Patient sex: F
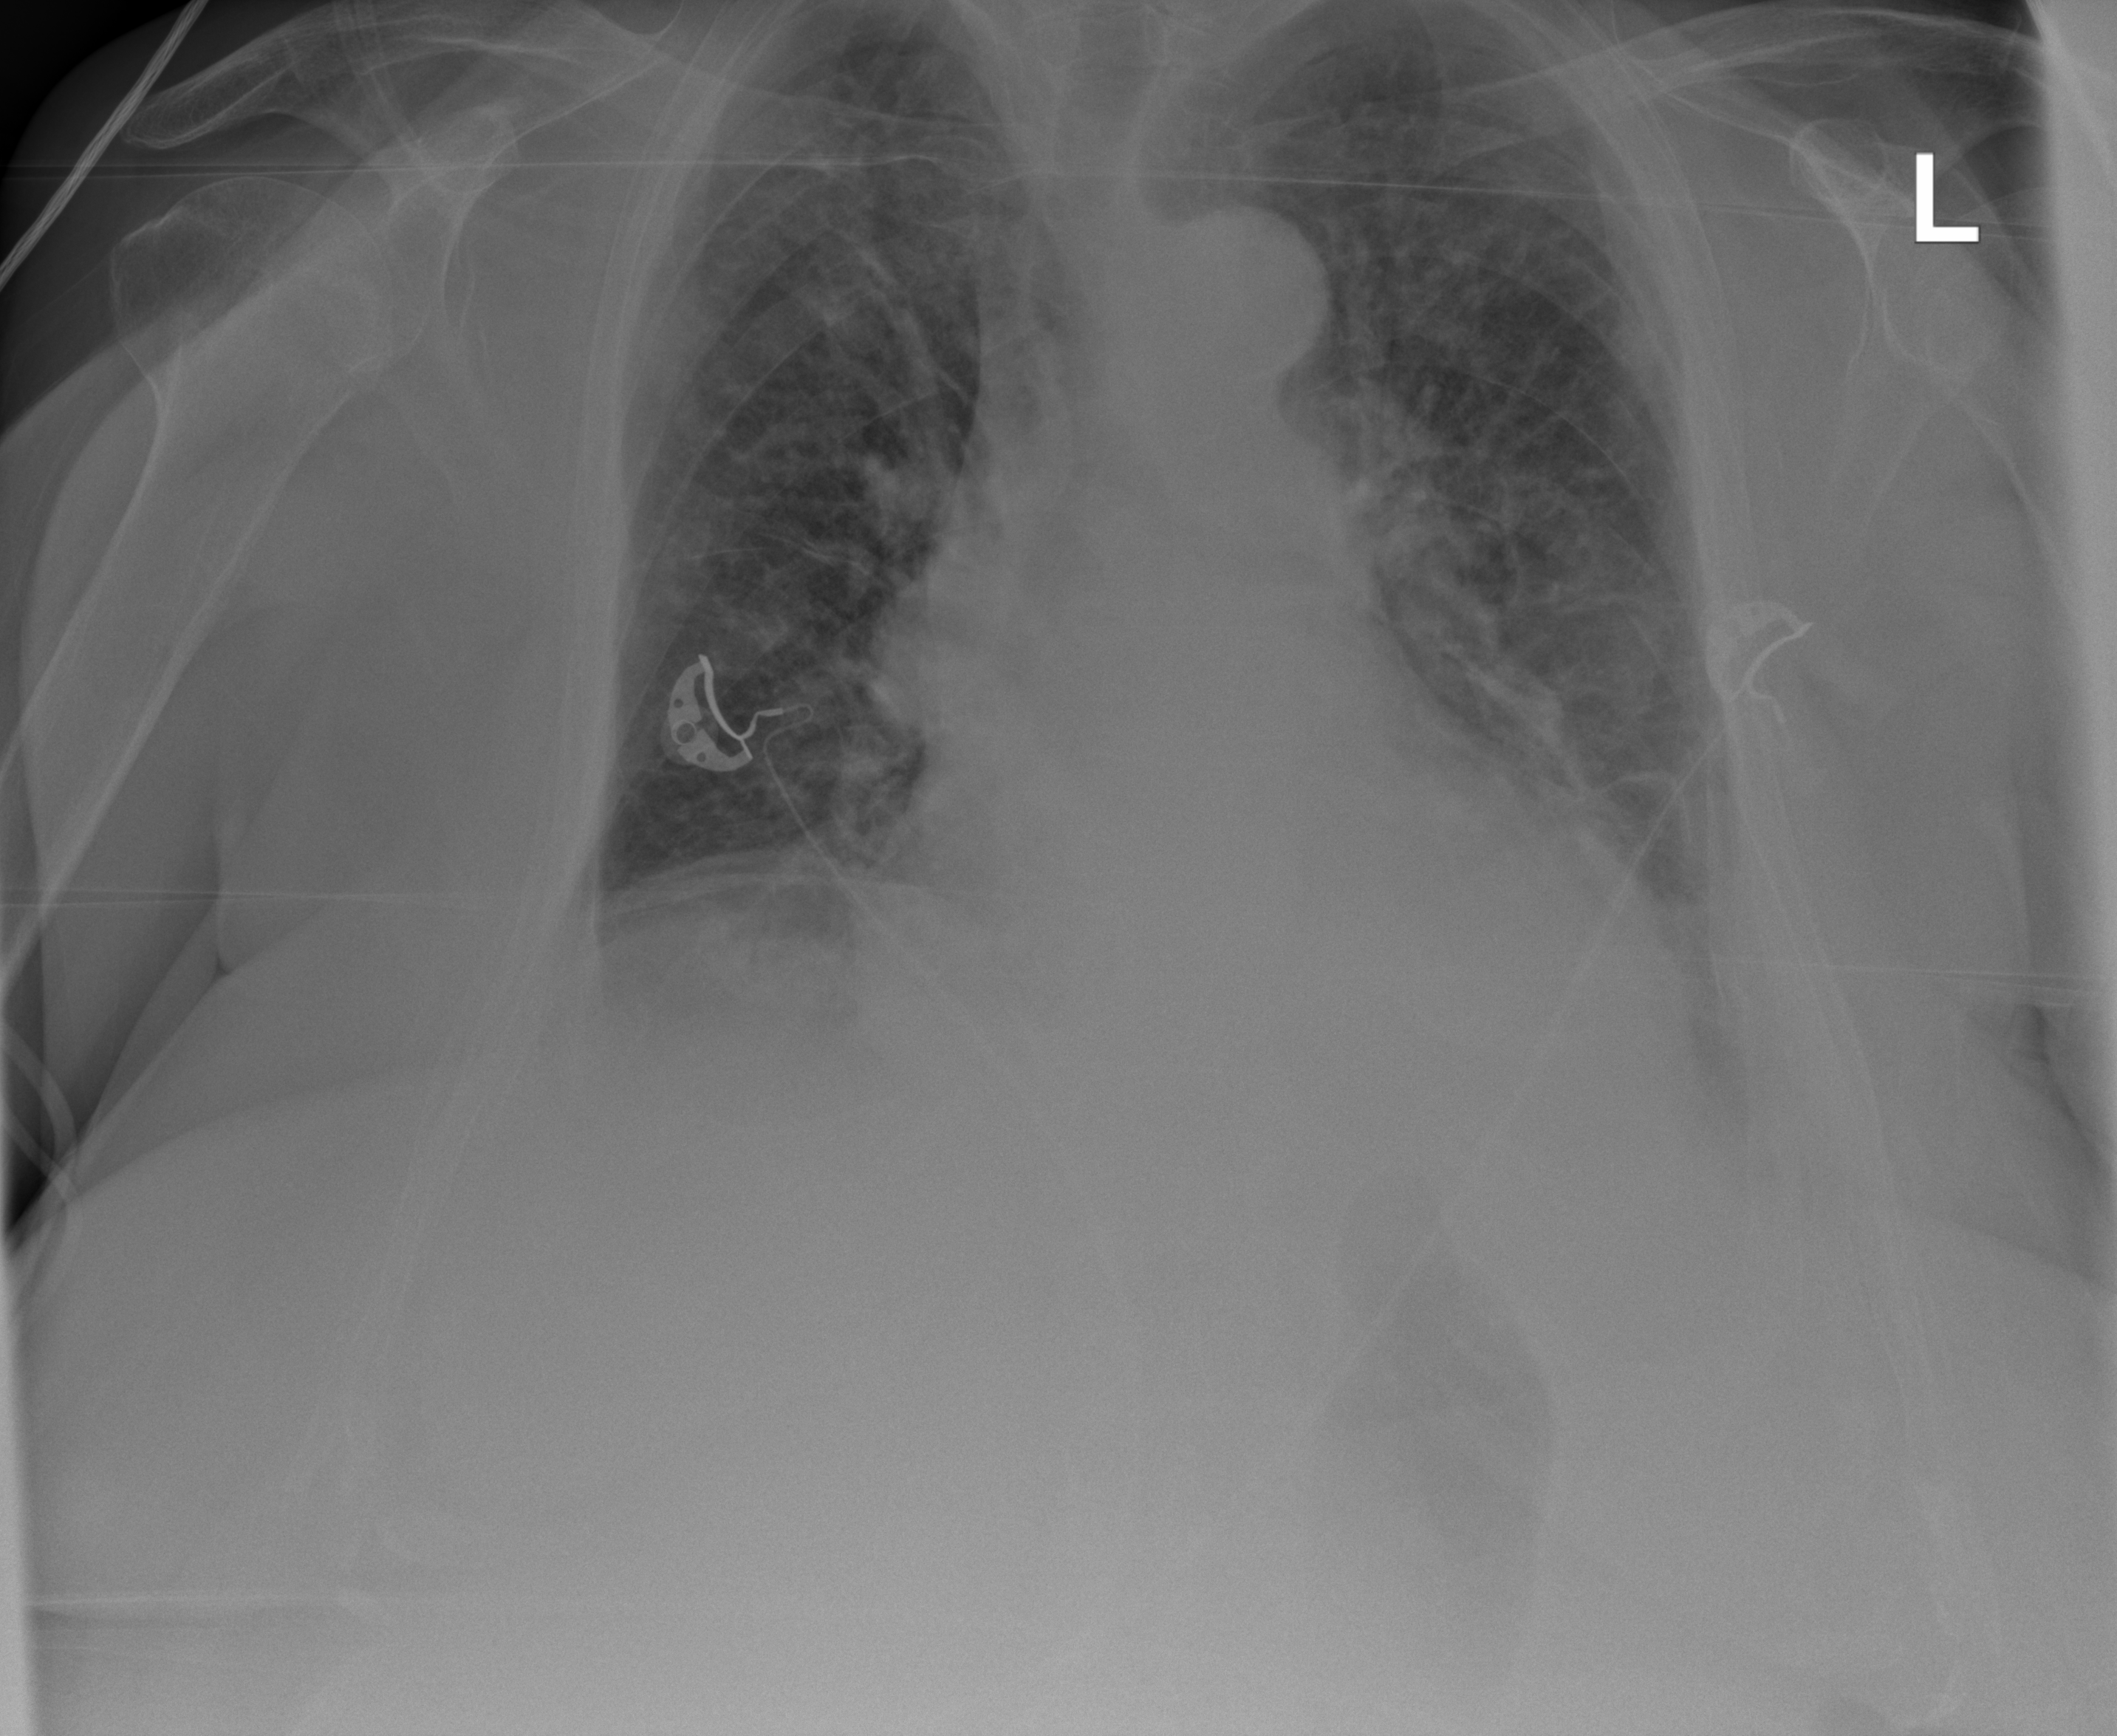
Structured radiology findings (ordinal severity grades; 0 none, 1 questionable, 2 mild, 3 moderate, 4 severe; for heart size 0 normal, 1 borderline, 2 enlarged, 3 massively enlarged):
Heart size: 2
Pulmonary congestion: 2
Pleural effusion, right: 2
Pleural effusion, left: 2
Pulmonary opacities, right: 2
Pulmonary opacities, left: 0
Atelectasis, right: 2
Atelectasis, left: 2